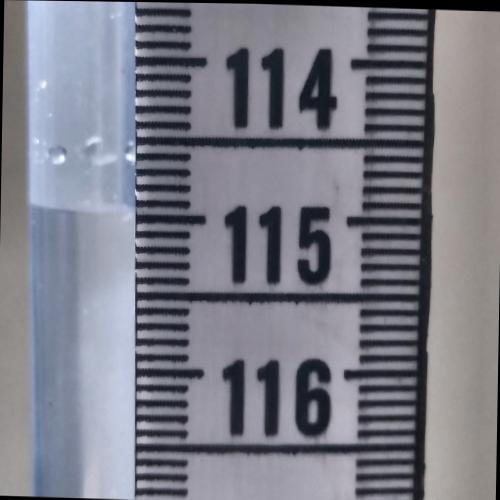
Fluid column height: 115.0 cm